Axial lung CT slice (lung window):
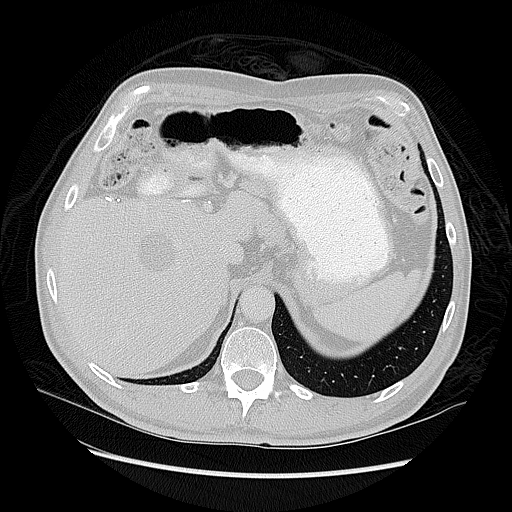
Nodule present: no